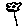
Label: flower